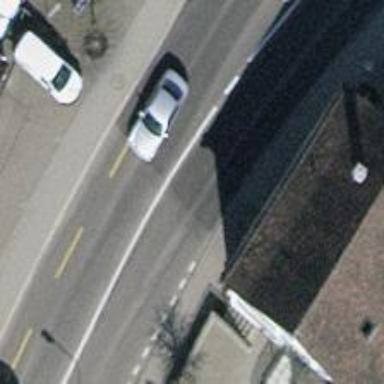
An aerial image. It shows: Sidewalk along the footway.